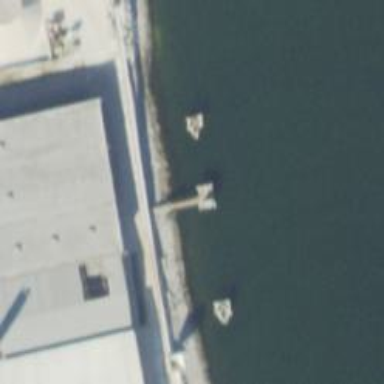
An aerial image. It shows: Dock by the waterway.